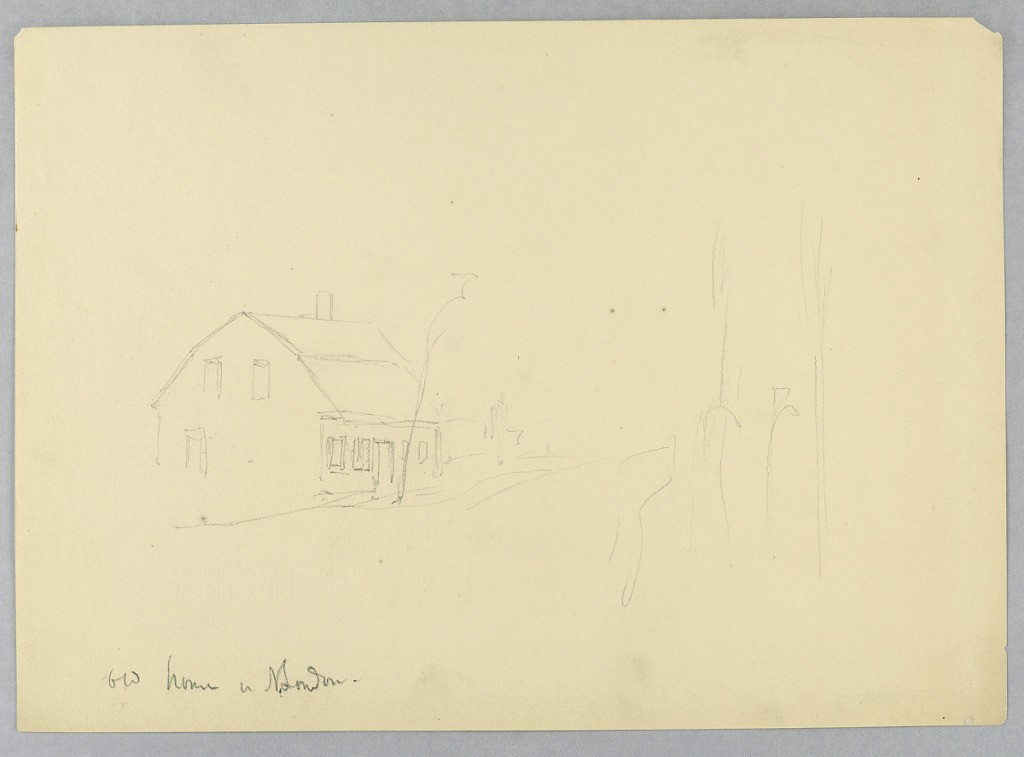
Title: Old House in New London
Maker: Daniel Huntington, American, 1816–1906
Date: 1857
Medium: Graphite on paper
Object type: Drawing
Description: House, at left, outlined. Trees in right foreground lightly sketched.